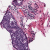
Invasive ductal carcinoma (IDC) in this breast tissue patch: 0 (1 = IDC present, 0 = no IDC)